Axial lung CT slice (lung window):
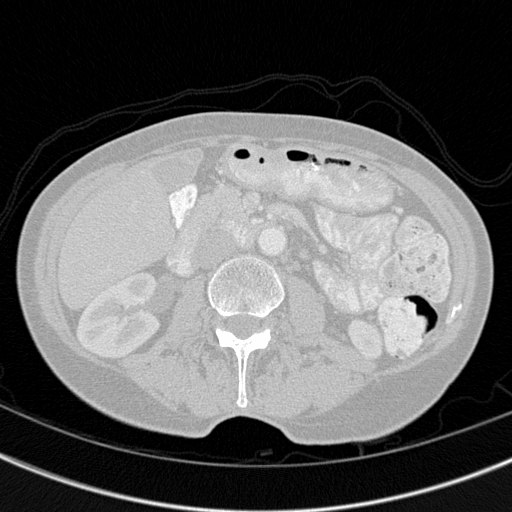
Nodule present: no